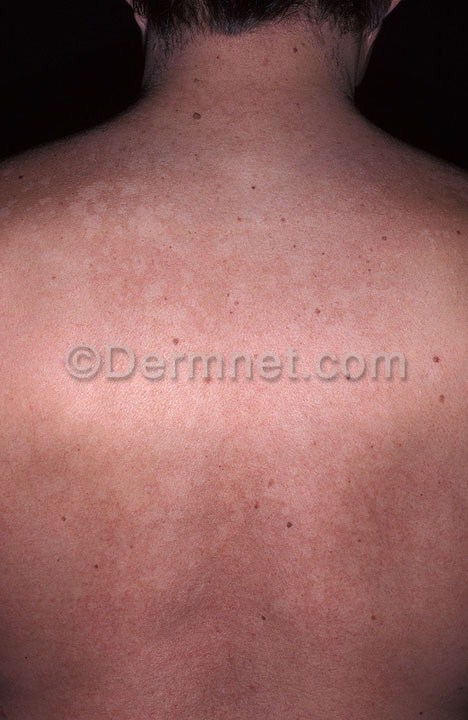
Disease: Tinea Ringworm Candidiasis and other Fungal Infections